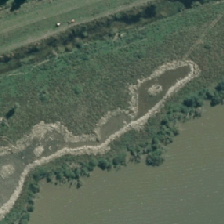
Land cover: herbaceous_freshwater_vege